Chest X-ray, PA view. Patient: 29 years old, sex M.
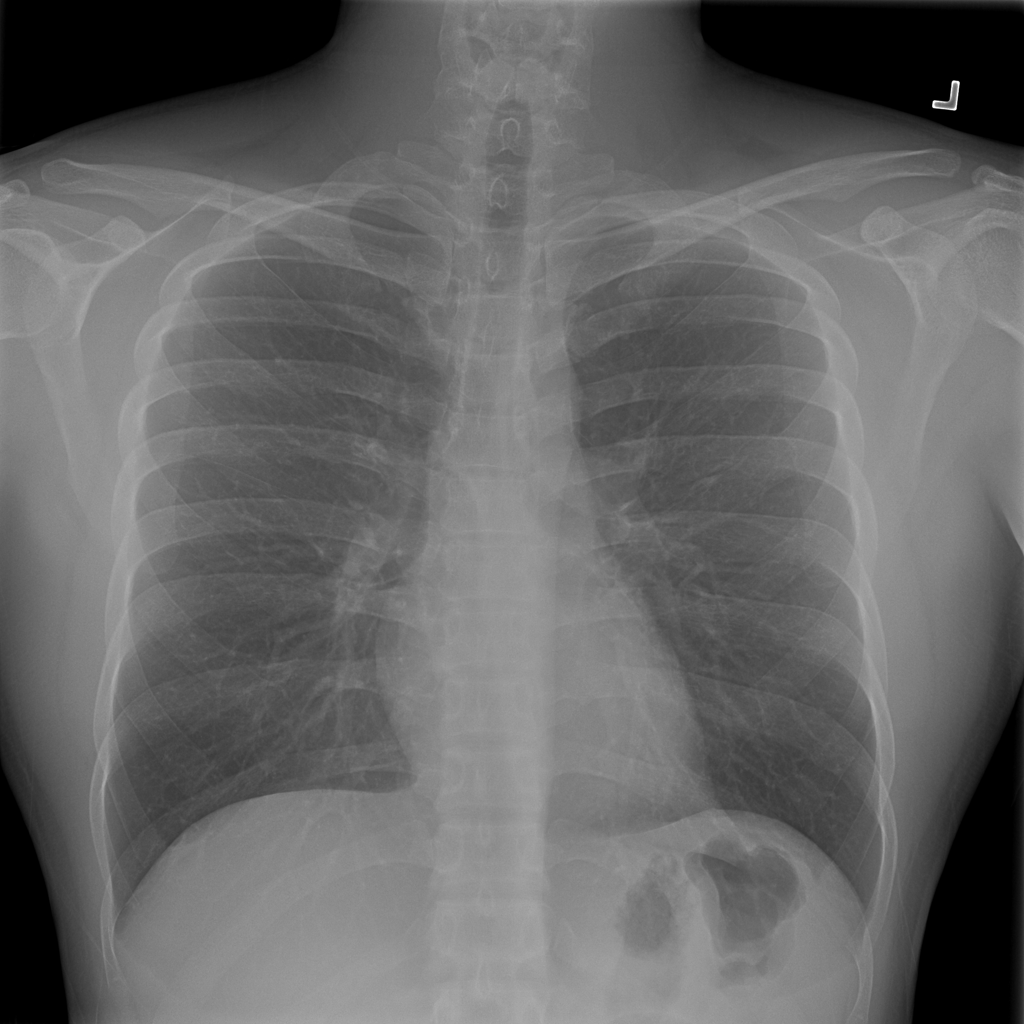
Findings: No Finding